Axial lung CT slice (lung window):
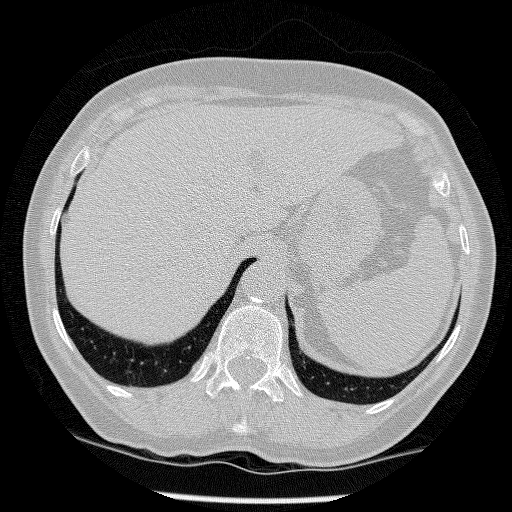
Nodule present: no